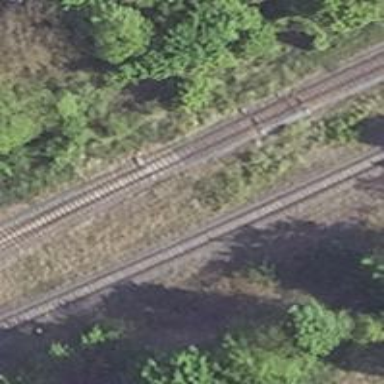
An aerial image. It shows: Railway switch.